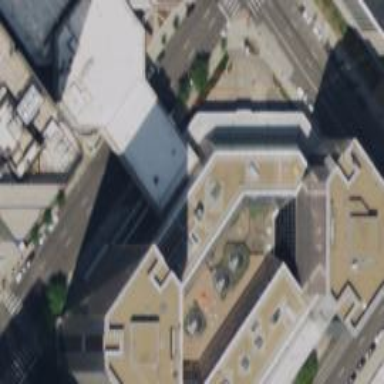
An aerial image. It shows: Building with brown roof.